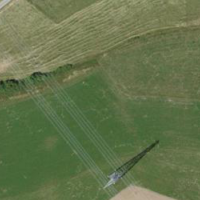
EUNIS habitat code: 52
Species observed at this site:
Campanula trachelium